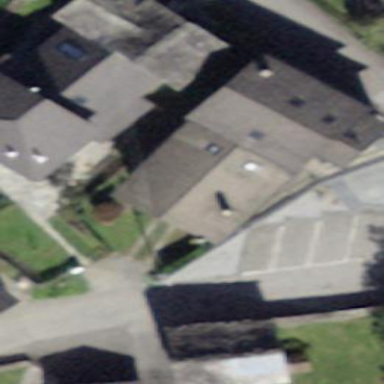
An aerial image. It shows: Residential building.